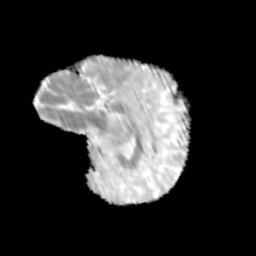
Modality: MD
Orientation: sagittal
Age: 9
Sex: female
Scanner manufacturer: siemens
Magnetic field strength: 3 T
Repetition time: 3.8 s
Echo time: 0.07 s